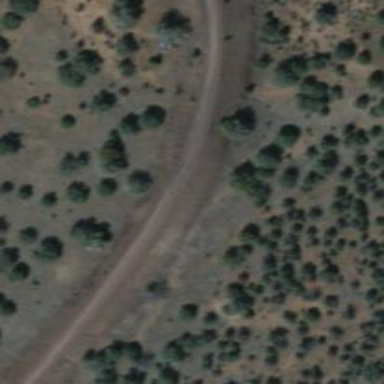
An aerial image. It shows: Abandoned railway.